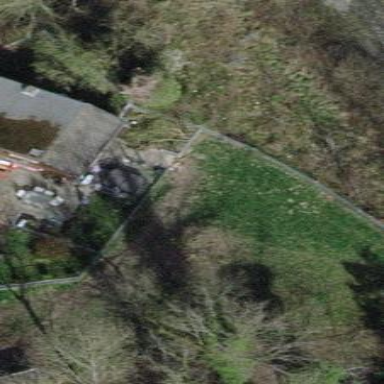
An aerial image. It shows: Garden surrounded by fence.